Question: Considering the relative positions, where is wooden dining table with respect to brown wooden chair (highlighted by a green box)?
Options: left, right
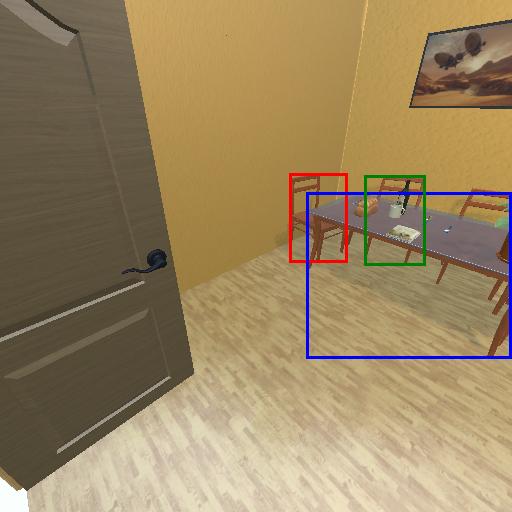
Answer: left